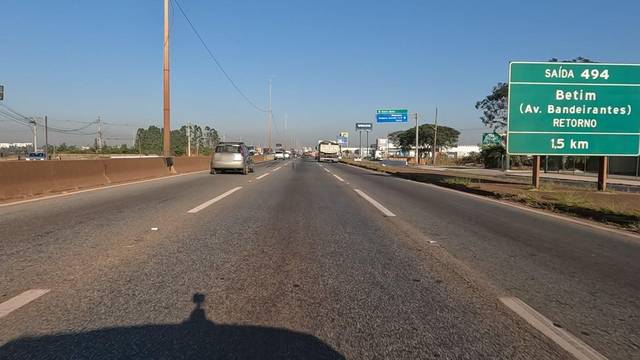
Region: Brazil
Coordinates: -19.962, -44.163